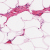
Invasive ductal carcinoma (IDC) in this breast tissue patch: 0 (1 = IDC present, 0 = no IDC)